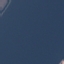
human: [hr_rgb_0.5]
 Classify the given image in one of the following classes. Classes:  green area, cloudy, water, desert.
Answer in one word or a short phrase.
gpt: water